七年级 · 度量几何学
(本小题 8.0 分)

把下列各数近似地表示在数轴上, 并把它们按从小到大的顺序排列, 用 “<” 连接.

$-\sqrt{2}, 0,-1.5 \overline{5}, \frac{\pi}{2}, \frac{1}{2}$.

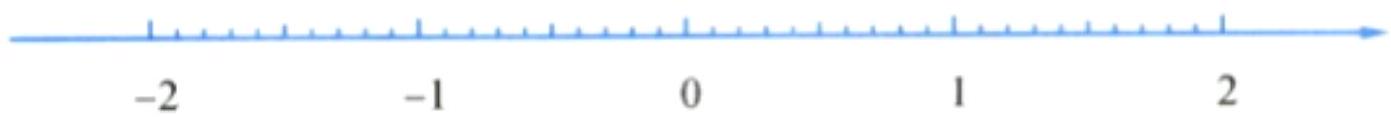
答案: 略
解析: 略